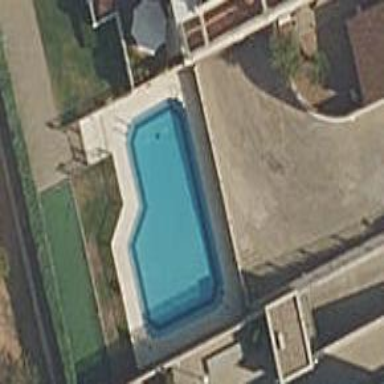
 perfect for swimming and other water activities."